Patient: sex F, age 77
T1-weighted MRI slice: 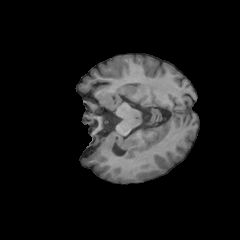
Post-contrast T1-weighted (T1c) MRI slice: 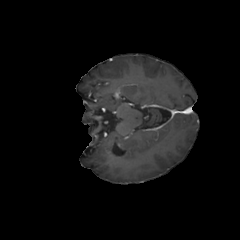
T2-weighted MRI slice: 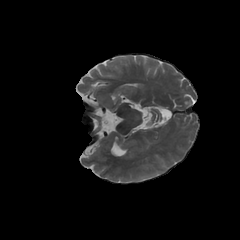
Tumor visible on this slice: no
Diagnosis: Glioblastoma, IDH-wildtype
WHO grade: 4